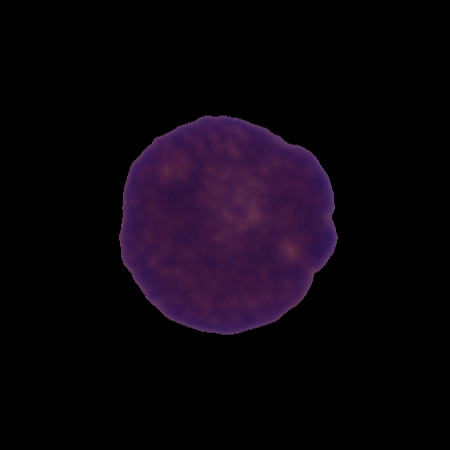
Label: cancer